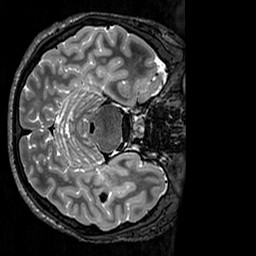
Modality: T2w
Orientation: axial
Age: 26
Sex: male
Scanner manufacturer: siemens
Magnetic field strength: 3 T
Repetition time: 3.2 s
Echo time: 0.728 s